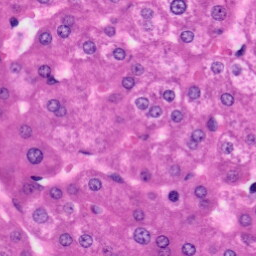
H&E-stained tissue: Liver